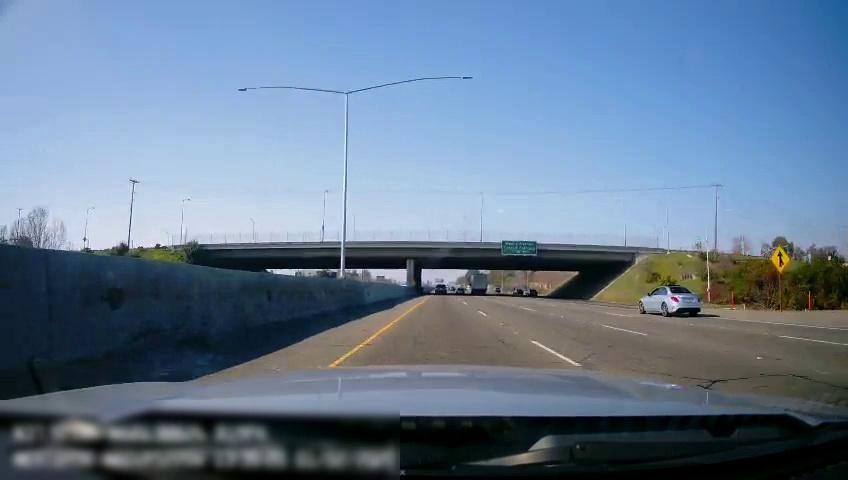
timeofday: Day
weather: Sunny
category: Drivable Space
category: Vehicles | SUV
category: Vehicles | Truck
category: Vehicles | Car
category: Vehicles | Car
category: Vehicles | Car
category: Lanes | Current Lane
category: Lanes | Current Lane
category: Lanes | Alternate Lane
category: Lanes | Alternate Lane
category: Lanes | Alternate Lane
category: Traffic | Signs
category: Traffic | Signs